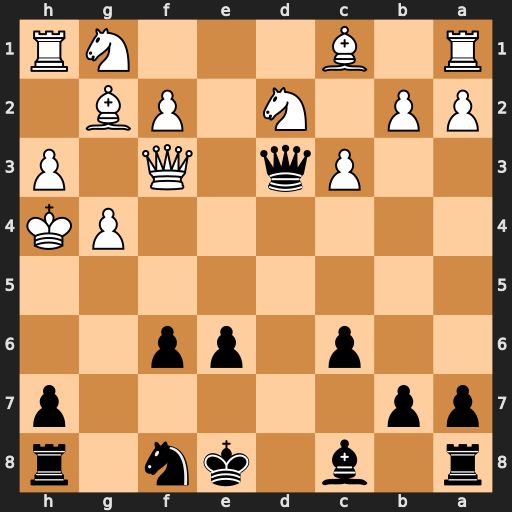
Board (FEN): r1b1kn1r/pp5p/2p1pp2/8/6PK/2Pq1Q1P/PP1N1PB1/R1B3NR
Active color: b
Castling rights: kq
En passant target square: -
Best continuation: Ng6+ Kh5 Qb5+